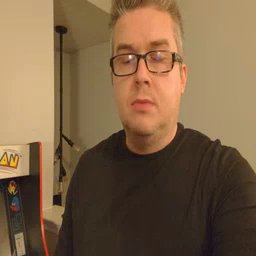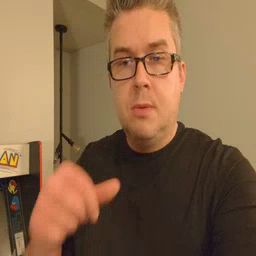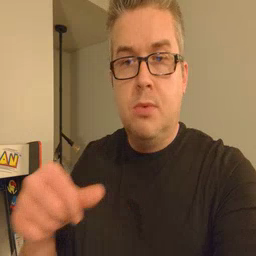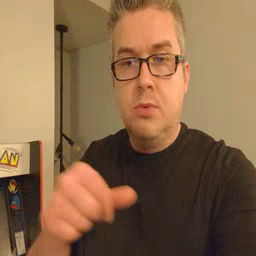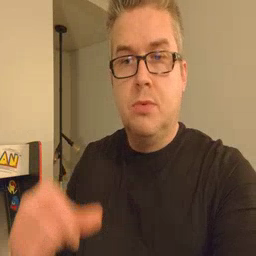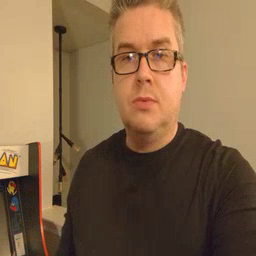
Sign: puzzle